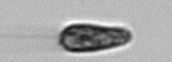
Label: Pseudochattonella_farcimen